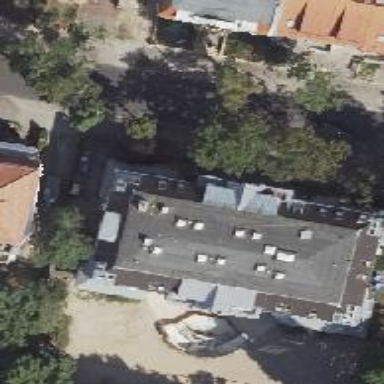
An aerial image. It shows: Kindergarten.